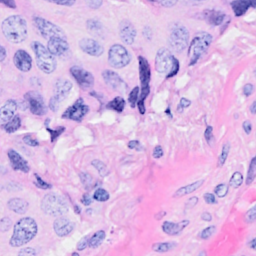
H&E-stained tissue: Breast